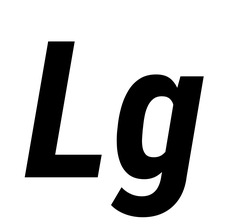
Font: Roboto-Italic_Condensed_Bold_Italic